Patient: sex M, age 59
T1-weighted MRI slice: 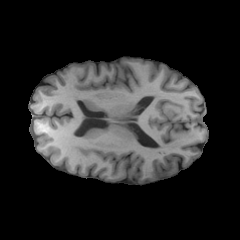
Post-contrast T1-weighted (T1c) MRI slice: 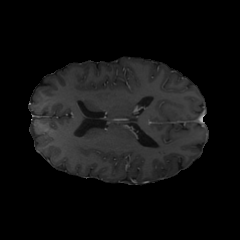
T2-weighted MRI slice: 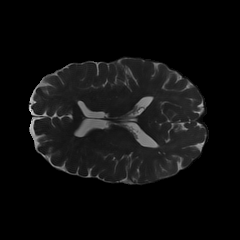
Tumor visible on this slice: no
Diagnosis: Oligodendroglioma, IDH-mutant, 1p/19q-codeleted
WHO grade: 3